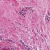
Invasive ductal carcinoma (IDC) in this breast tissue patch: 0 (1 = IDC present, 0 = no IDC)